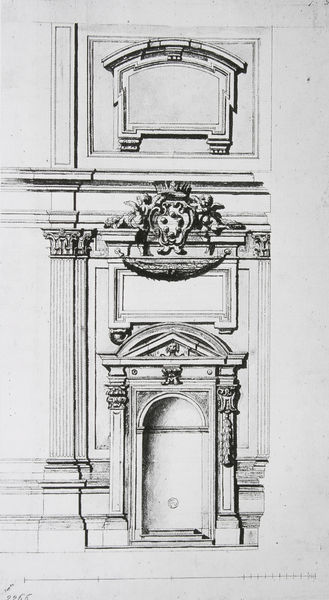
Titel: Entwurf für die Seitenwand von S. Stefano dei Cavalieri in Pisa
Künstler: Ciro Ferri
Standort: Florenz
Institution: Gabinetto Disegni e Stampe degli Uffizi
Schlagwörter: flügel, weiß, dreieck, grau, pfeiler, schmuck, schwarz, skizze, säule, säulen, tür, zeichnung, haus, ornament, wand, architektur, barock, rahmen, sockel, signatur, spiegel, klassizismus, girlande, krone, renaissance, engel, kanneliert, relief, schrift, bogen, fassade, italien, giebel, mauer, grafik, graphik, pilaster, rundbogen, treppe, tafel, dekor, verzierung, stuck, balken, stufe, stufen, podest, tor, eingang, nische, arkade, druck, schwarzweiß, entwurf, lorbeer, kapitelle, rom, kapitell, fries, portal, wappen, sims, gesims, wandaufriss, portikus, kanneluren, plan, tempel, niesche, dorisch, absatz, putten, tpr, klassik, putti, klassisch, kapitel, gebälk, verziehrung, aufriss, korintisch, tympanon, maßstab, medici, kannelur, rocaille, fasade, freis, piedestal, epitaph, nisch, kannleiert, pilster, graphisch gut, bauhaus vorbild, rokokoko, klaizissmus, klassiziskus, geiel